Question: I know there is a ton of other questions like this, but none that I found answered my problem.
I get the following error 'Call to a member function bind_param() on a non-object' with the following code:
'''
$servername = "localhost";
$username = "MyUsername";
$password = "MyPassword";
$dbname = "MyDatabase";
$conn = new mysqli($servername, $username, $password, $dbname);
var_dump($conn);
$stmt = $conn->prepare("SELECT COUNT(email) FROM subscribers WHERE email LIKE ?");
var_dump($stmt);
$stmt->bind_param("s", $email);
$stmt->execute();
'''
var_dump($conn) returns:
'''
object(mysqli)#2 (19) { ["affected_rows"]=> NULL ["client_info"]=> NULL ["client_version"]=> int(50011) ["connect_errno"]=> int(2002) ["connect_error"]=> string(25) "No such file or directory" ["errno"]=> NULL ["error"]=> NULL ["error_list"]=> NULL ["field_count"]=> NULL ["host_info"]=> NULL ["info"]=> NULL ["insert_id"]=> NULL ["server_info"]=> NULL ["server_version"]=> NULL ["stat"]=> NULL ["sqlstate"]=> NULL ["protocol_version"]=> NULL ["thread_id"]=> NULL ["warning_count"]=> NULL }
'''
and var_dump($stmt) returns:
'NULL'
My query is correct, I tried it out in phpMyAdmin, it works.
The odd thing is that this exact code worked on my localhost, after uploading it it stopped working.
After replacing '$stmt->execute();' with
'''
if(!$stmt->execute()){trigger_error("there was an error....".$conn->error, E_USER_WARNING);}
'''
And adding 'error_reporting(E_ALL); ini_set('display_errors', 1);' I get the following errors:
'Warning: mysqli::mysqli(): (HY000/2002): No such file or directory in [...]'
'Warning: mysqli::prepare(): Couldn't fetch mysqli in [...]'
'Warning: main(): Couldn't fetch mysqli in [...]'

Here are my mysqli settings are these the way they are meant to be?
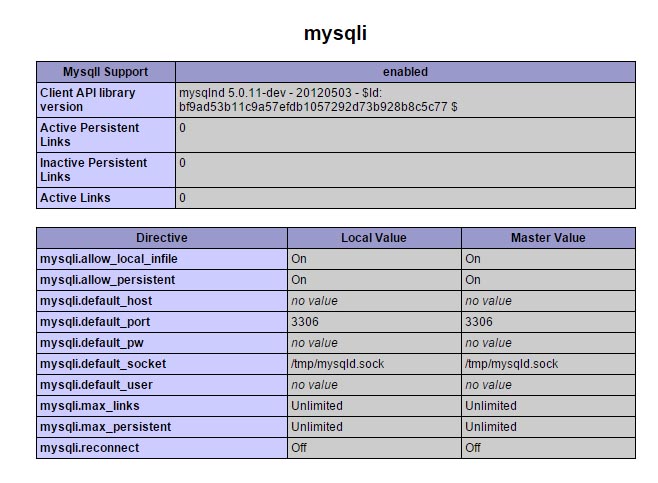
Answer: So I contacted the hosting company and the solution was quite simple really. While connecting to the database I used "localhost" as a servername which does not work when you are on a shared hosting service. All I needed to do is to change it to the servername specified in my MySQL configuration.